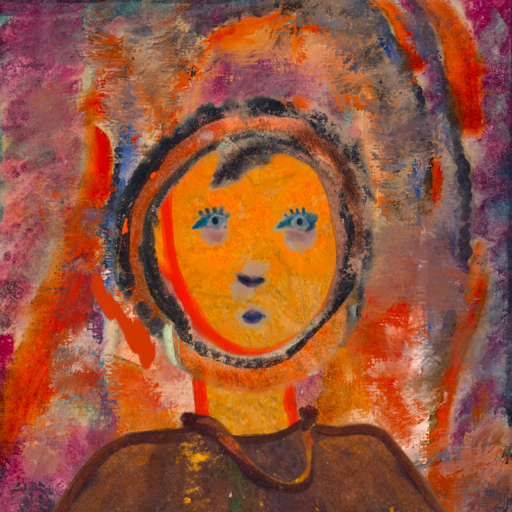
Background: Experience, Head And Neck Front: Sisters, Face Front: Hill_Girl, Bust: Comrade, Hair Front: Childish, Head Accessory: Blank, Second Necklace: Comrade, Necklace: Blank, Baby: Blank